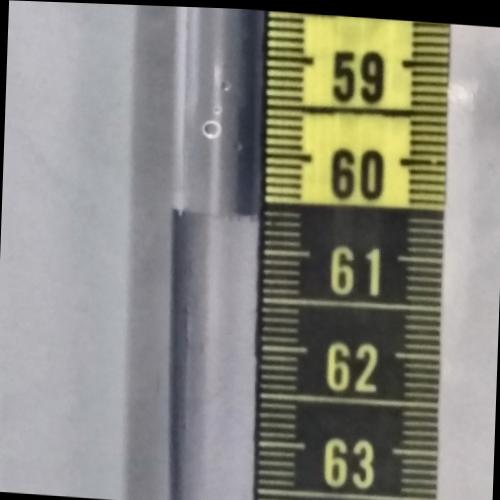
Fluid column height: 60.6 cm